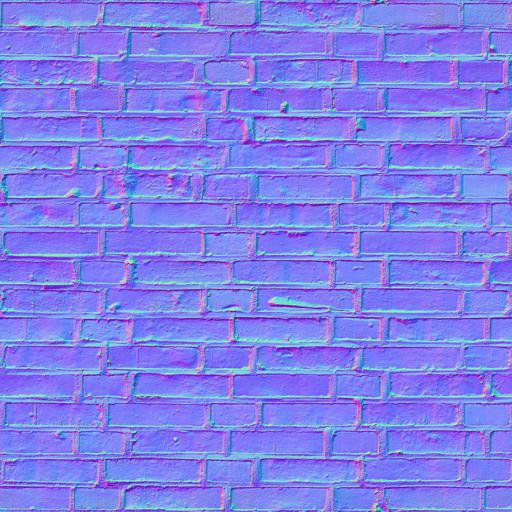
brick bricks clean industrial modern mortar orange